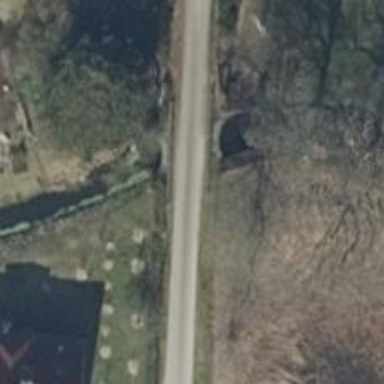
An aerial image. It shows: There is tunnel.